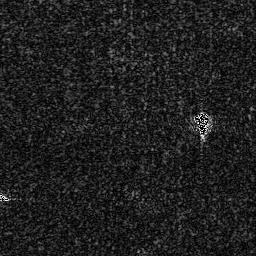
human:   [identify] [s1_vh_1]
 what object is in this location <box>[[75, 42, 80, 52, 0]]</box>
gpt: <ref>1 small ship at the right</ref>